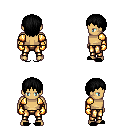
a pixel art fantasy rpg character, male body template, human, tanned skin, gold arm armor, gold greaves, black plain hairstyle, gold gloves, black slippers, four views (front, back, left, right), 2x2 character sprite sheet, small pixel art, hard edges, no anti-aliasing